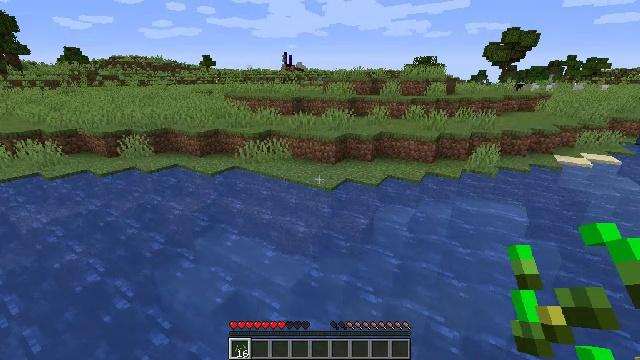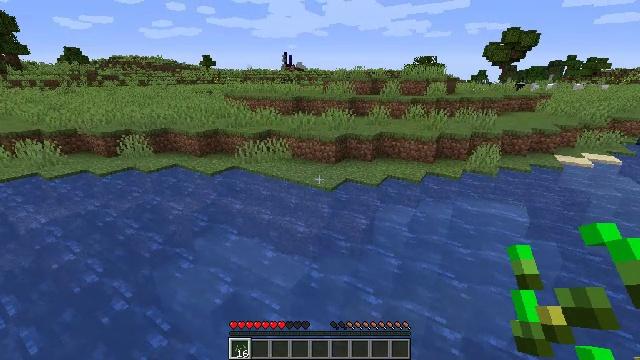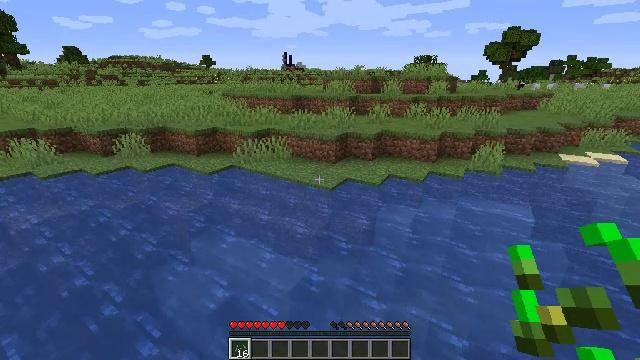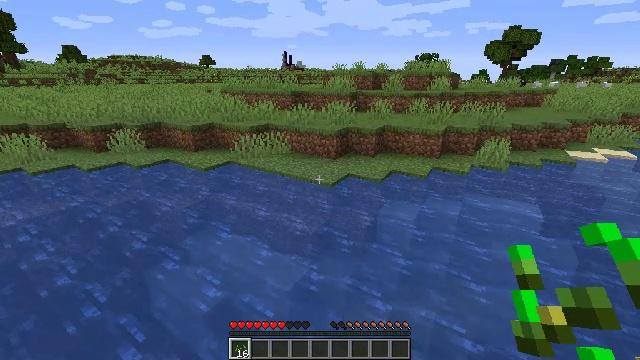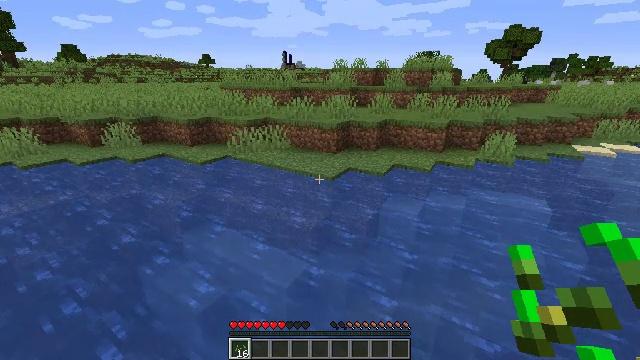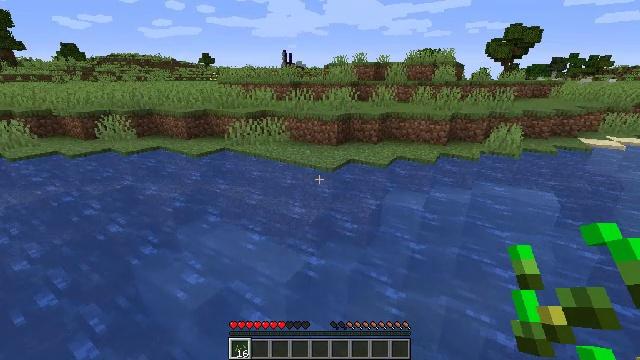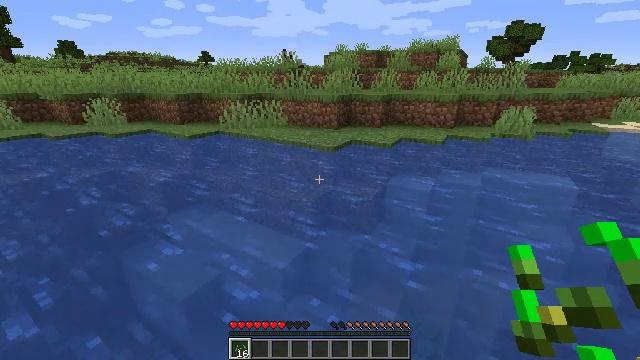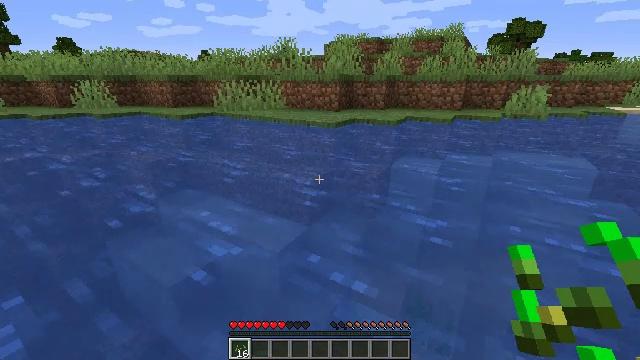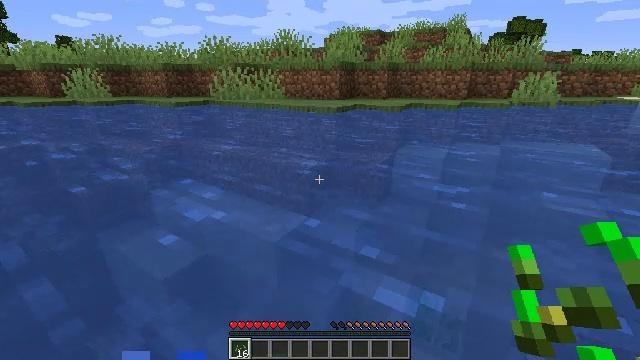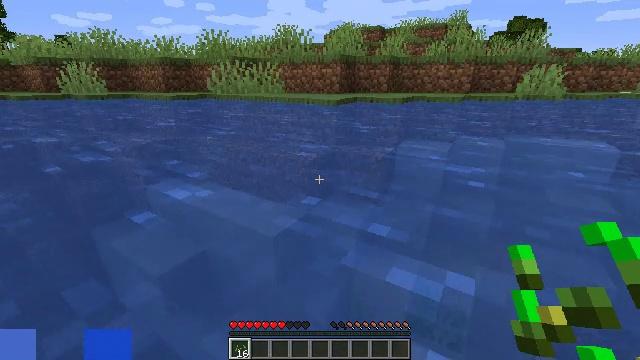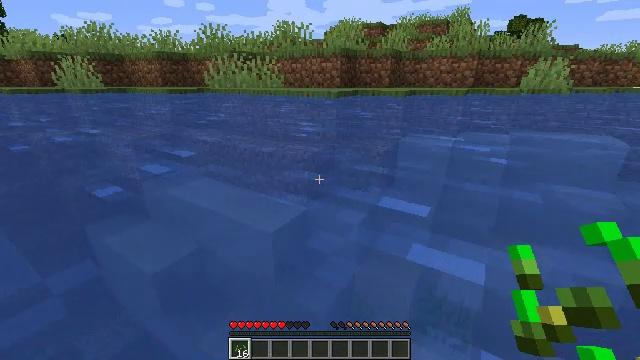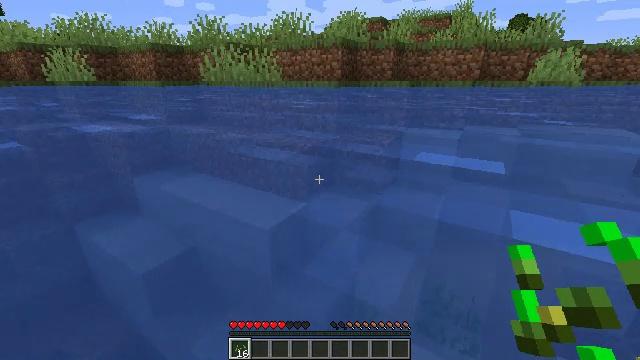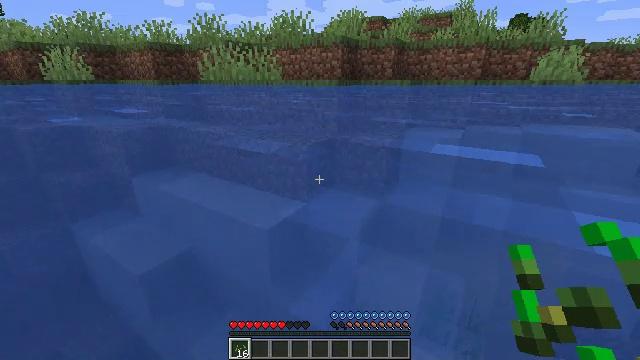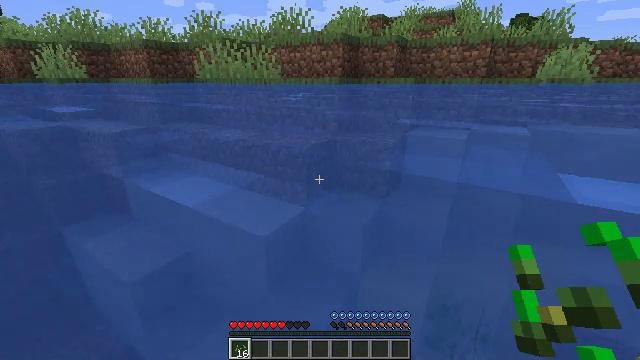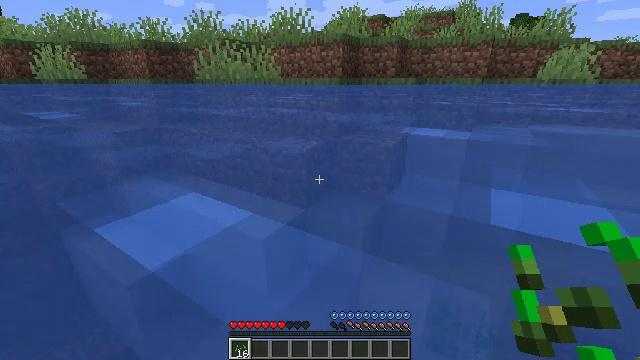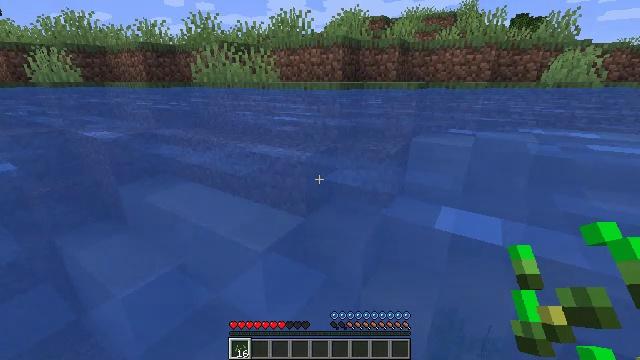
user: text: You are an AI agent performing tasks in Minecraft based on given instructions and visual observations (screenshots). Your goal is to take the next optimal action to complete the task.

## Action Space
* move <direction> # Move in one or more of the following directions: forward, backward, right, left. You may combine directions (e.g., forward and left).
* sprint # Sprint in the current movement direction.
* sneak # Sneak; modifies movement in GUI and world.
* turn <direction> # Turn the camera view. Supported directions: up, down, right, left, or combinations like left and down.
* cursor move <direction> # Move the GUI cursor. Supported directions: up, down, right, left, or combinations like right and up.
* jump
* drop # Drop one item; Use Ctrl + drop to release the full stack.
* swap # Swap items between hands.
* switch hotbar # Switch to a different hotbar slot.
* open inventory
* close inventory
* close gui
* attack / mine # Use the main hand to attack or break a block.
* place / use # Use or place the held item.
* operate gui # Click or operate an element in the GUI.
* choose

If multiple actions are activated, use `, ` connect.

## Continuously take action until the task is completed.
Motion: motion action
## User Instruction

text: Break the grass block.
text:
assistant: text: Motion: move forward, jump
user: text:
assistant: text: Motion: move forward, jump
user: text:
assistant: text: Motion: move forward, jump
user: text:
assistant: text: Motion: move forward, jump
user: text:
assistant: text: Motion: move forward, jump
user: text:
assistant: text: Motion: move forward, jump
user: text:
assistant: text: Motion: move forward, jump
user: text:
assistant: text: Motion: move forward, jump
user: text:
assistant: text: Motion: move forward, jump
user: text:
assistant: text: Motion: move forward, jump
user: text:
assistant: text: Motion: move forward, jump
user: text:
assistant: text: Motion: move forward, jump
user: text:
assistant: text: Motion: move forward, jump
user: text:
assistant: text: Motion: move forward, jump
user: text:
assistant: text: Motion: move forward, jump
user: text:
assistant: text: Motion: move forward, jump
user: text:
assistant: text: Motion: move forward, jump
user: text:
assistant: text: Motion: move forward, jump
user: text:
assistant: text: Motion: move forward, jump
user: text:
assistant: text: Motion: move forward, jump
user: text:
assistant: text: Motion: move forward, jump
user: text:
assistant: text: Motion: move forward, jump
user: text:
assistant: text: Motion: move forward, jump
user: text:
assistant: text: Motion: move forward, jump
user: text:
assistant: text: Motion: move forward, jump
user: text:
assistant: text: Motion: move forward, jump
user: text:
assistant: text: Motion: move forward, jump
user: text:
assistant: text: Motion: move forward, jump
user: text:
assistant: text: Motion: move forward, jump
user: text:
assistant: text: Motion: move forward, jump